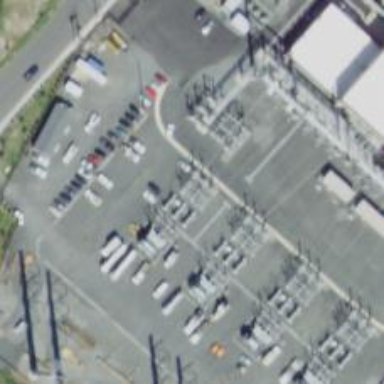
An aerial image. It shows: Switch for power supply.